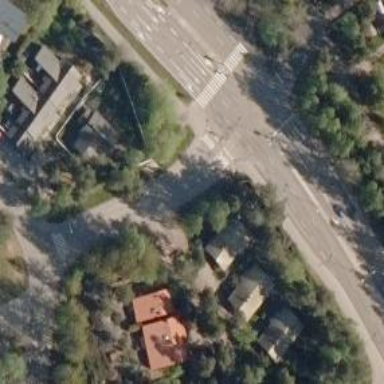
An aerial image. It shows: Zebra crossing with pedestrian island.